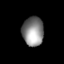
Tissue: lung
Cell type: T cells
Senescence score: 0.2287
Nuclear area (px): 604
Mean DAPI intensity: 137.368